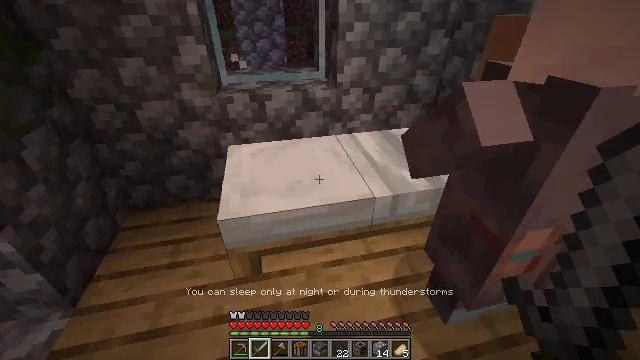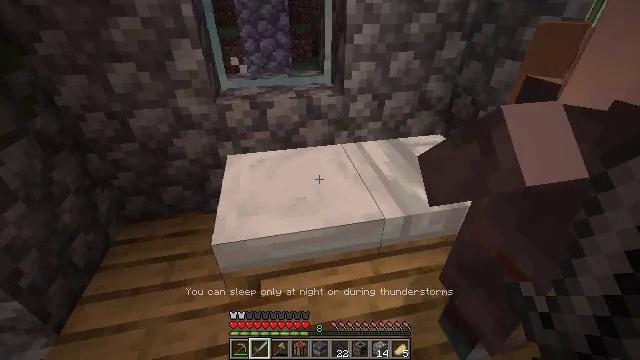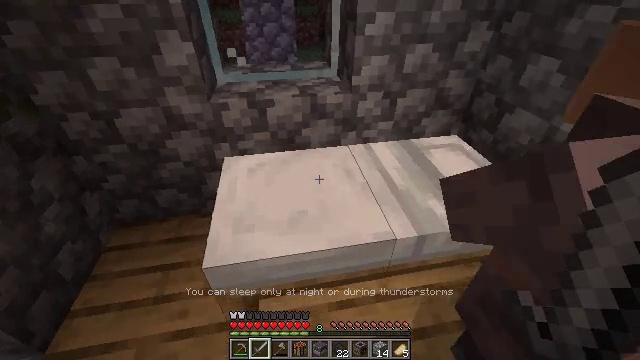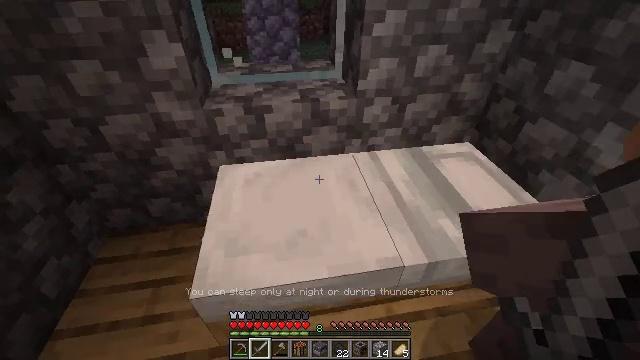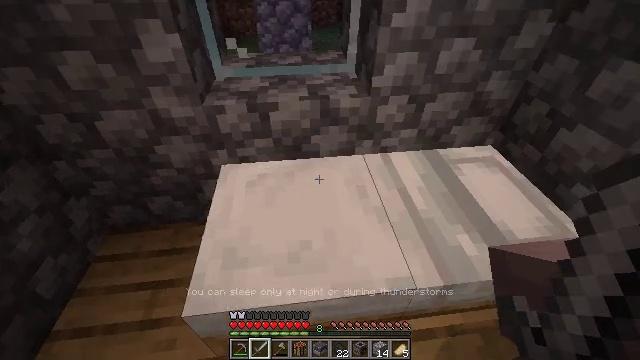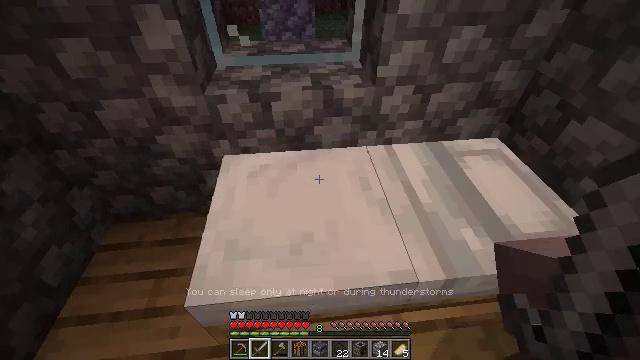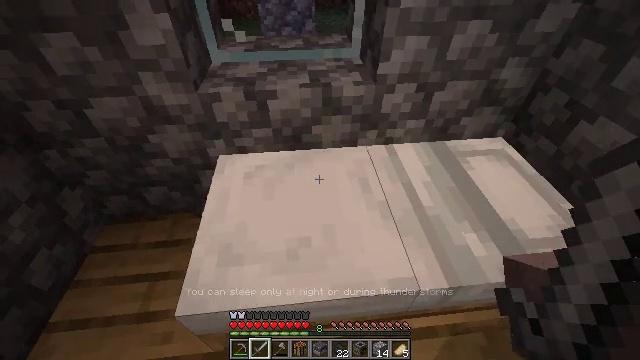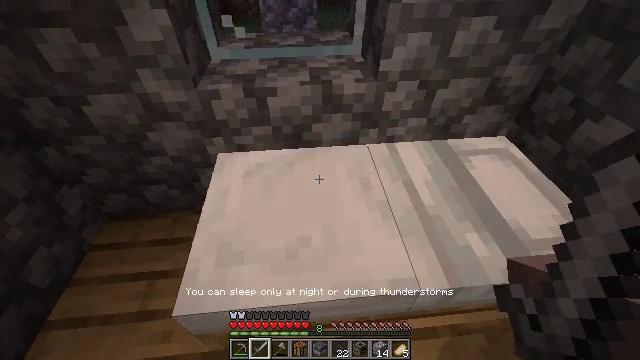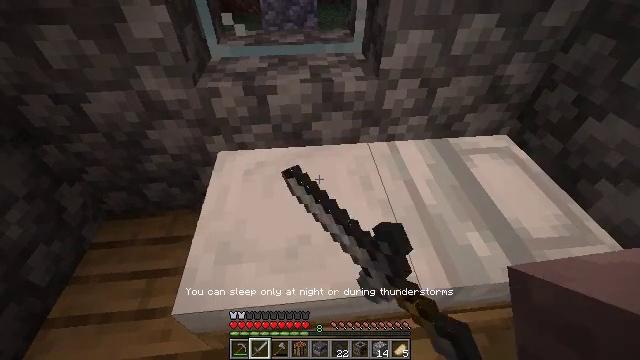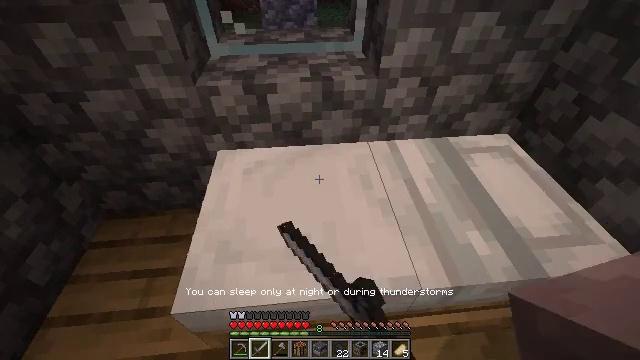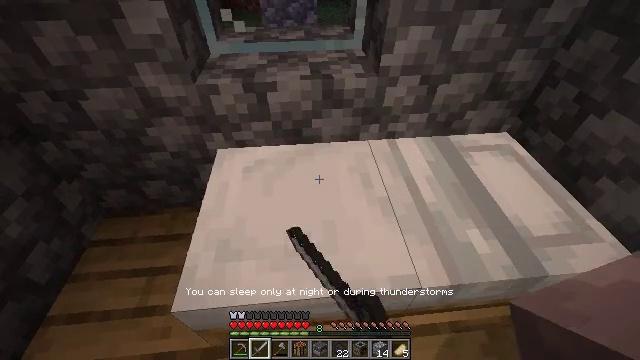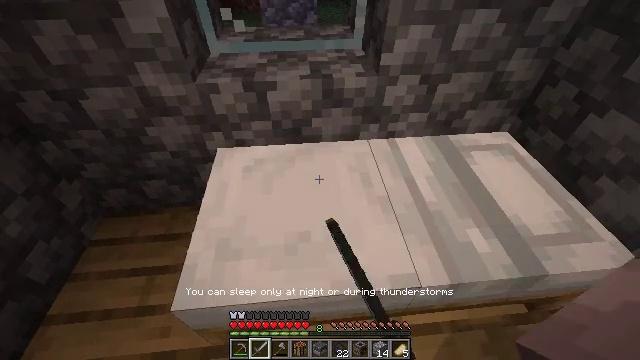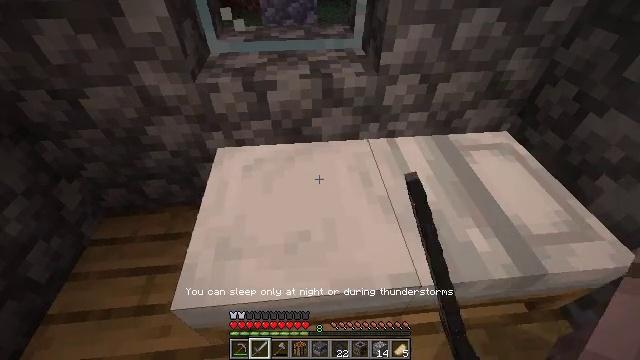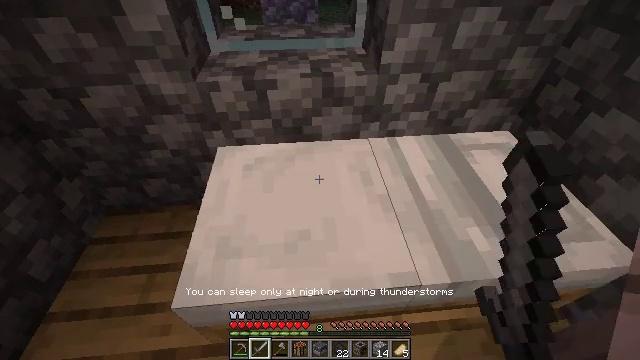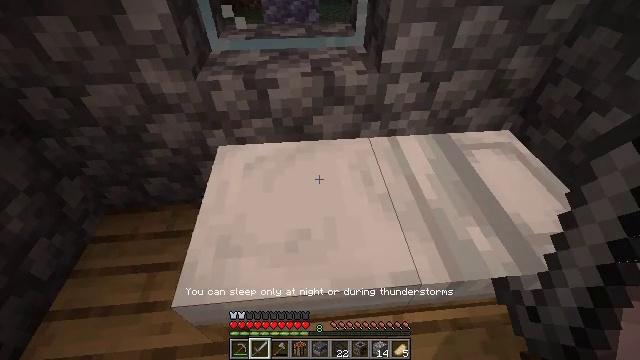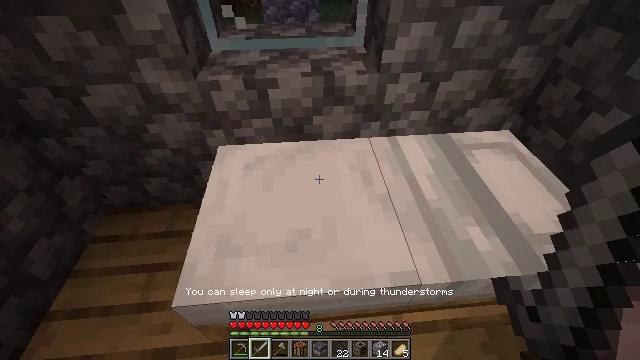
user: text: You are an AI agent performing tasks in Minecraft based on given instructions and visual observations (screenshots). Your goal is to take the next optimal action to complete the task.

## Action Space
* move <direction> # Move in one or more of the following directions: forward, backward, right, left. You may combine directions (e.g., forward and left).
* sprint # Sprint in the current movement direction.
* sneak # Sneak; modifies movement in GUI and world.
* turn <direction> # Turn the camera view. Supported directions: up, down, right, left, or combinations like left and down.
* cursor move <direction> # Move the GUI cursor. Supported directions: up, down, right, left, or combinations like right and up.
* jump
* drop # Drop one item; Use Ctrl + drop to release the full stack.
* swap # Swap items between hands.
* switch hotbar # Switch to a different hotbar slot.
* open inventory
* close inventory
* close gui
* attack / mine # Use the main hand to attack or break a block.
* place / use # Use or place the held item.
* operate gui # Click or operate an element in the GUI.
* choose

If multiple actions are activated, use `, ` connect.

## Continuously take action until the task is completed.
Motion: motion action
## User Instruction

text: Harvest grass block to clear the area.
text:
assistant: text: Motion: move forward, turn left
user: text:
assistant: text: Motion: move forward, turn left and down, use / place
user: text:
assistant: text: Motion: move forward, turn down, use / place
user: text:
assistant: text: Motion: turn left and down, use / place
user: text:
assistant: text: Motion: turn down
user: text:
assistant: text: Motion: no_op
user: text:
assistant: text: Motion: no_op
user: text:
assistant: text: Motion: no_op
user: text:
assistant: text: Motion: no_op
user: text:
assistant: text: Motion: no_op
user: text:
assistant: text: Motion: no_op
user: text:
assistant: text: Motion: no_op
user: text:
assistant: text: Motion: no_op
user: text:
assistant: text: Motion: no_op
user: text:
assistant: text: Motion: no_op
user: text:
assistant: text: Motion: no_op
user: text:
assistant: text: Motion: no_op
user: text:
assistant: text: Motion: no_op
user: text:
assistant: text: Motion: no_op
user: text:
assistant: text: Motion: use / place
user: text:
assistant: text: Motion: use / place
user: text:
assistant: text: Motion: use / place
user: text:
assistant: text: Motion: no_op
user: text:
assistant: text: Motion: no_op
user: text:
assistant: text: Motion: no_op
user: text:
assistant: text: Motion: no_op
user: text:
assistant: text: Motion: no_op
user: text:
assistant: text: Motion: no_op
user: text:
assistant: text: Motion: no_op
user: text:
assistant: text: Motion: turn left